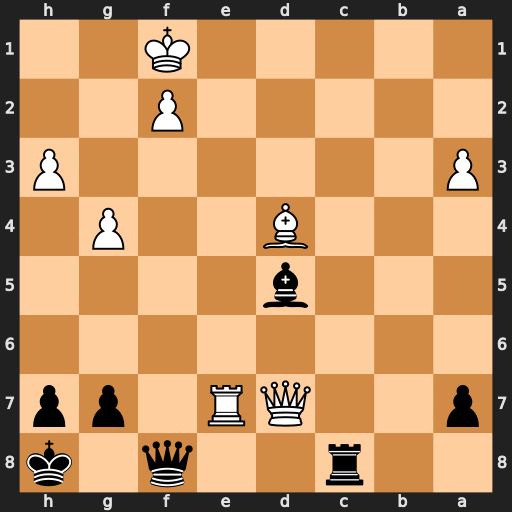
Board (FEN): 2r2q1k/p2QR1pp/8/3b4/3B2P1/P6P/5P2/5K2
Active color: b
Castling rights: -
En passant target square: -
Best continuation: Rc1+ Re1 Bc4+ Kg2 Rxe1